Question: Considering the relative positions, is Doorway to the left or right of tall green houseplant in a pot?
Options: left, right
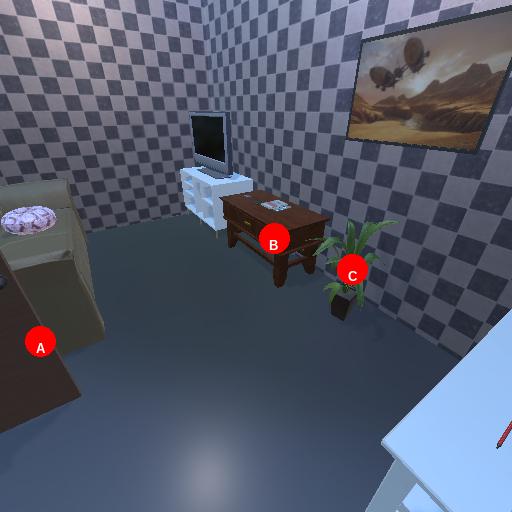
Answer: left